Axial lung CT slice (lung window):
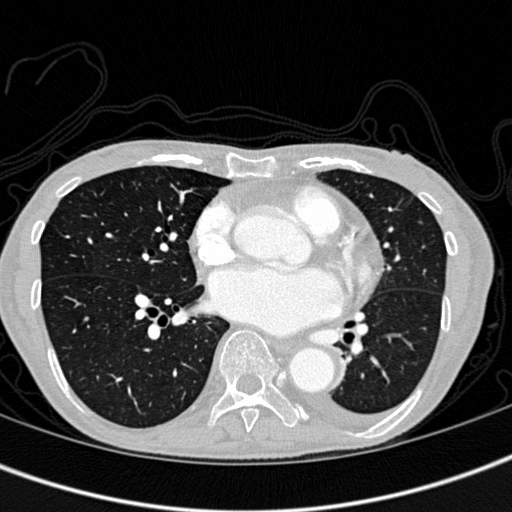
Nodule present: no